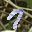
Label: 7